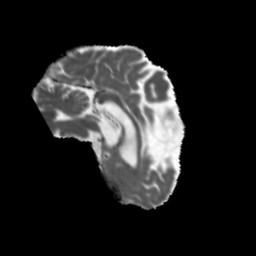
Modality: MD
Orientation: sagittal
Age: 53
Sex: female
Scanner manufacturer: siemens
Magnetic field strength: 3 T
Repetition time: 5.47 s
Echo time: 0.0854 s